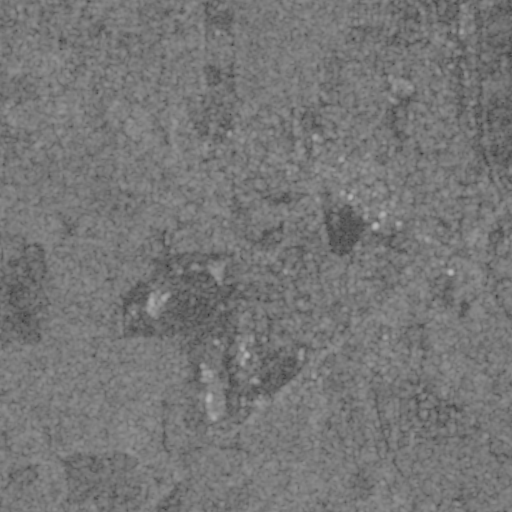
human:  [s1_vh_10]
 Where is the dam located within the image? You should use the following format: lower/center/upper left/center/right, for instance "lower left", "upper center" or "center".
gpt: The dam is located in the center right of the image.
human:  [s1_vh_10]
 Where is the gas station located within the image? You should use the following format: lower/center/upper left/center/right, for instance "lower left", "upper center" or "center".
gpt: The gas station is located in the upper right of the image.
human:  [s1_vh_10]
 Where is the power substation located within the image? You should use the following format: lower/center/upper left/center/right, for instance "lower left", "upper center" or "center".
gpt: The power substation is located in the lower center of the image.
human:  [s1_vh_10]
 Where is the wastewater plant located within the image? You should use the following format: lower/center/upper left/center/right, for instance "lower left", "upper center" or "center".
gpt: The wastewater plant is located in the center right of the image.
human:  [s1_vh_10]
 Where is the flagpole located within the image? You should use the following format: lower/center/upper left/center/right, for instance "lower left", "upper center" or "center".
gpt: The flagpole is located in the center left of the image.
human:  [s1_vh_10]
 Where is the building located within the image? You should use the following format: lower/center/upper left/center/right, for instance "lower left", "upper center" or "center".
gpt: There is no building in the image.

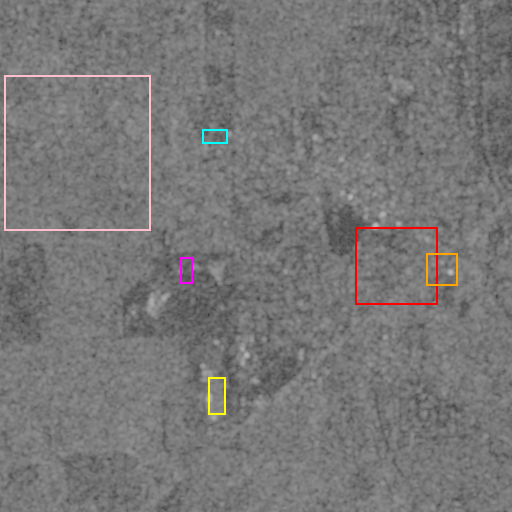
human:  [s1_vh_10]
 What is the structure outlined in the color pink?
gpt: The structure outlined in pink is a crop field.
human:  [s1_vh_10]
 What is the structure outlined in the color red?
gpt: The structure outlined in red is a park.
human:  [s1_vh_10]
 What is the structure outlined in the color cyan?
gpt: The structure outlined in cyan is a parking lot.
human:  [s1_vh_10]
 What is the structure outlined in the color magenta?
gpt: The structure outlined in magenta is a track.
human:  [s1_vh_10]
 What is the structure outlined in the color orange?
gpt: The structure outlined in orange is a wastewater plant.
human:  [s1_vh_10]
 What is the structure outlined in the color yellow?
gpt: The structure outlined in yellow is a building.
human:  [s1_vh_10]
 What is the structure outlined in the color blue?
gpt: There is no blue outline.